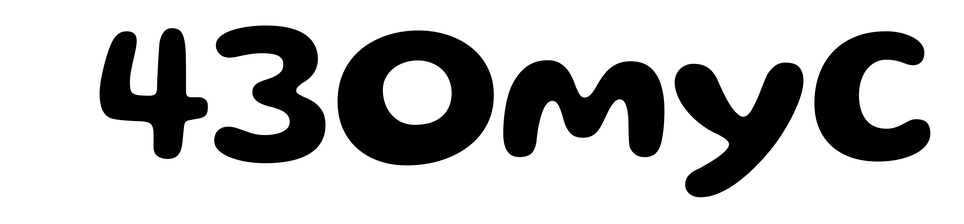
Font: Gluten_SemiBold